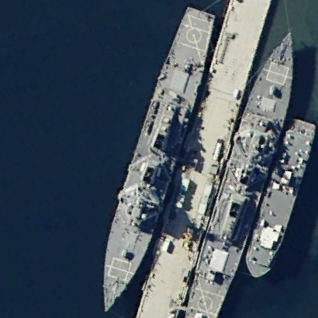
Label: destroyer